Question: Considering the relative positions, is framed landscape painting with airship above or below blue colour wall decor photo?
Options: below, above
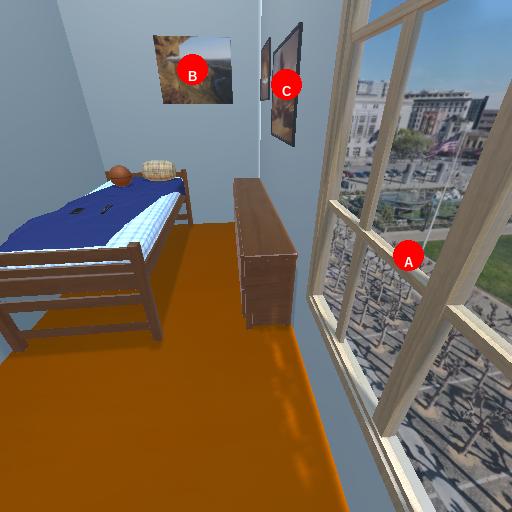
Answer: below